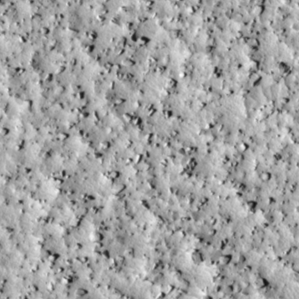
Label: non_frost